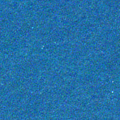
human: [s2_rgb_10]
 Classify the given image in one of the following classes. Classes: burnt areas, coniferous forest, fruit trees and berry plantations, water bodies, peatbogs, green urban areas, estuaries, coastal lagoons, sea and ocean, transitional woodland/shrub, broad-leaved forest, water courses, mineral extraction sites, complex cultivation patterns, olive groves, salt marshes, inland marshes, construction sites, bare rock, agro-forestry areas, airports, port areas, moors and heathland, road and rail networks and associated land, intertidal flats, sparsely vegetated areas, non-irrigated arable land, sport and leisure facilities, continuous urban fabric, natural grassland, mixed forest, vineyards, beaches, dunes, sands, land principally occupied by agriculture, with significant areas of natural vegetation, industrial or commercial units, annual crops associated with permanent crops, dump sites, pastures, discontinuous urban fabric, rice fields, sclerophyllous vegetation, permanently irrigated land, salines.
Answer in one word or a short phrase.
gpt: sea and ocean